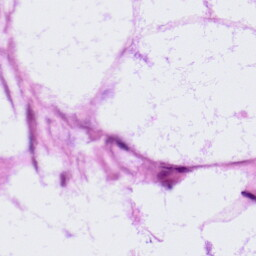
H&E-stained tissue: LymphNode